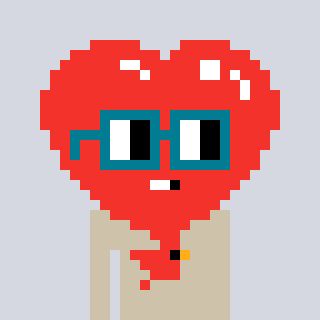
a pixel art character with square dark green glasses, a heart-shaped head and a bege-colored body on a cool background